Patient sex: F
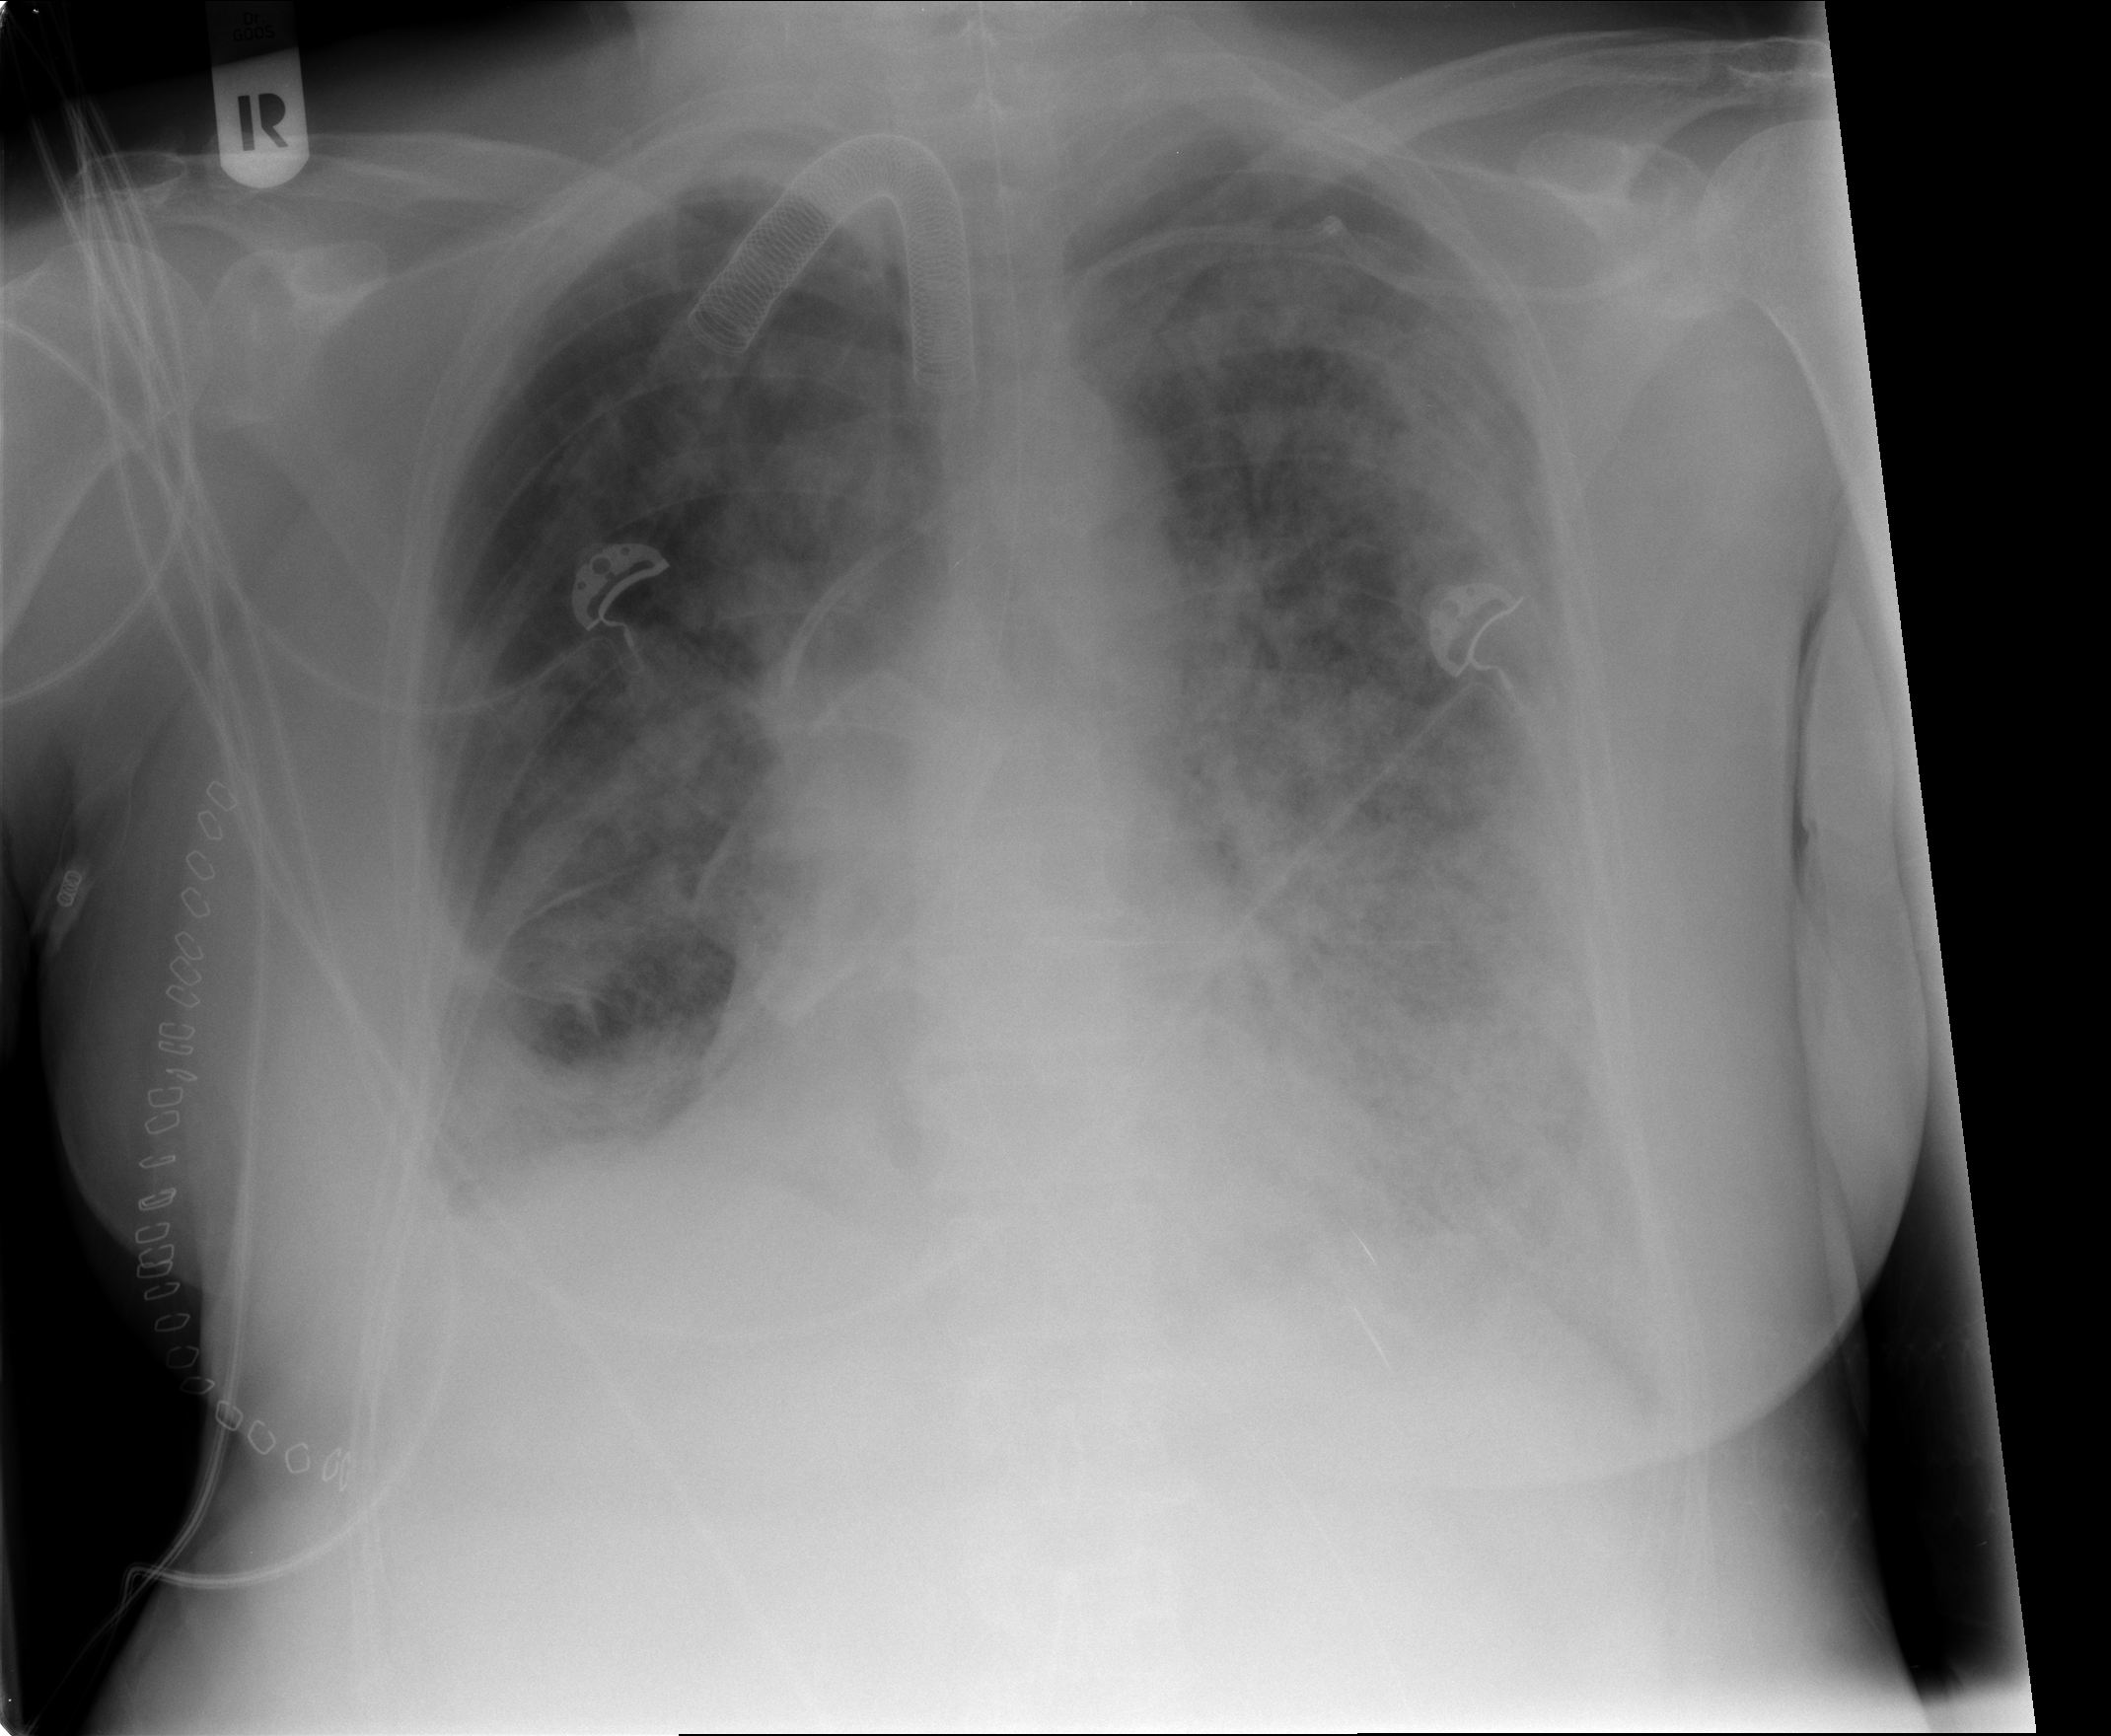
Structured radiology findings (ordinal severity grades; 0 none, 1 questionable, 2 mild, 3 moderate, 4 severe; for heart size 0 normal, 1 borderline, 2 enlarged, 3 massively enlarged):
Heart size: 0
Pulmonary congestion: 2
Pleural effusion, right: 2
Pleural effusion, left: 2
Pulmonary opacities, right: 3
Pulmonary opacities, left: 4
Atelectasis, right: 2
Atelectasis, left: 3